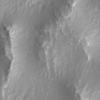
Label: not_dusty